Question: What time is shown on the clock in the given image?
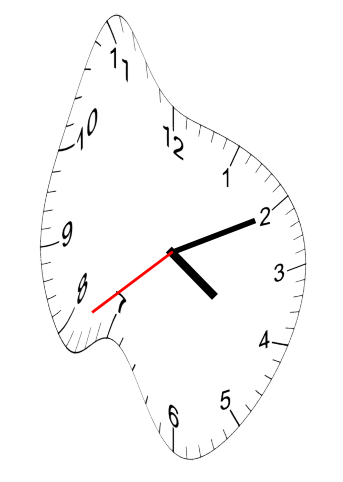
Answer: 04:10:39